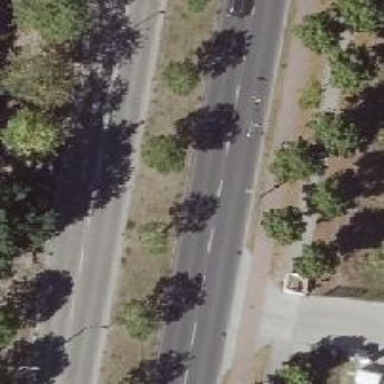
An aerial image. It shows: Beautiful avenue lined with deciduous broadleaved trees.